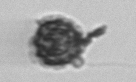
Label: Syracosphaera_pulchra